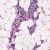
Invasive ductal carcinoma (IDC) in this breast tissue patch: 1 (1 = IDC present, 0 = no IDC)